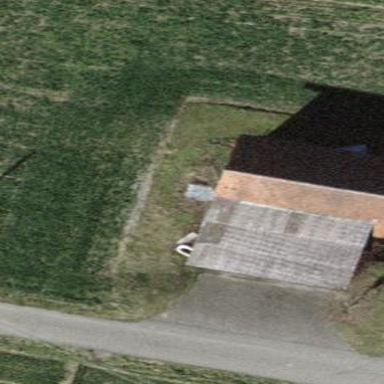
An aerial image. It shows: Shed.